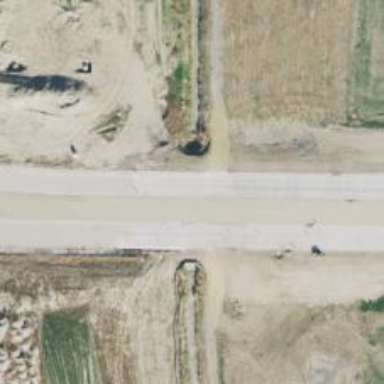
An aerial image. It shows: Culvert tunnel crossing over canal.